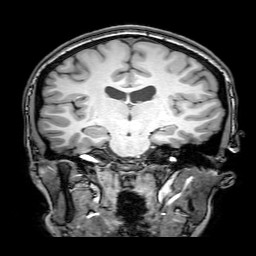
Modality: T1w
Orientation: sagittal
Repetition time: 0.00828 s
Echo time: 0.00388 s